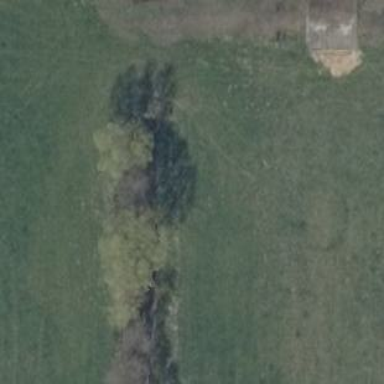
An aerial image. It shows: Row of trees in natural setting.